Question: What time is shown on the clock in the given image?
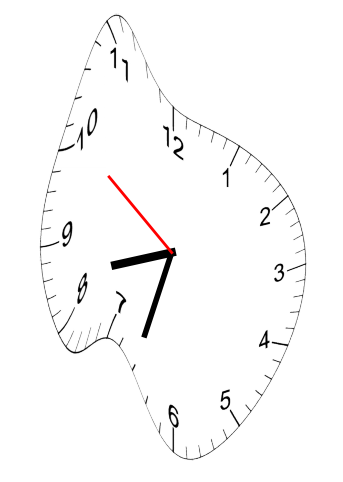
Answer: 08:32:51